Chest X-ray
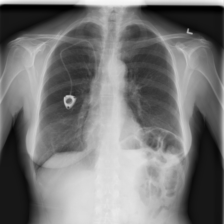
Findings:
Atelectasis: negative
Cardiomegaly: negative
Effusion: negative
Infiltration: negative
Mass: negative
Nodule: negative
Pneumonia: negative
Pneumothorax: negative
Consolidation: negative
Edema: negative
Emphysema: negative
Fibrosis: negative
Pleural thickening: negative
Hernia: negative